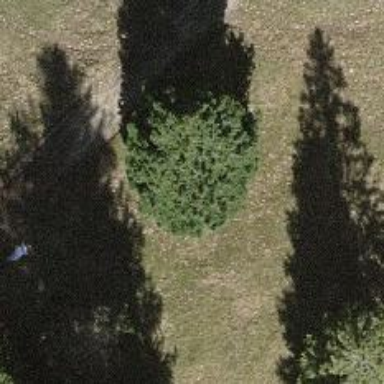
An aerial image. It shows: Single tag "natural: tree."